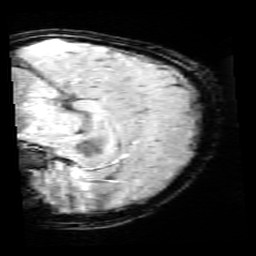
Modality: SWI
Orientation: sagittal
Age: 11
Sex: male
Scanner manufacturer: siemens
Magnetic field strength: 3 T
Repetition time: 0.027 s
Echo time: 0.02 s